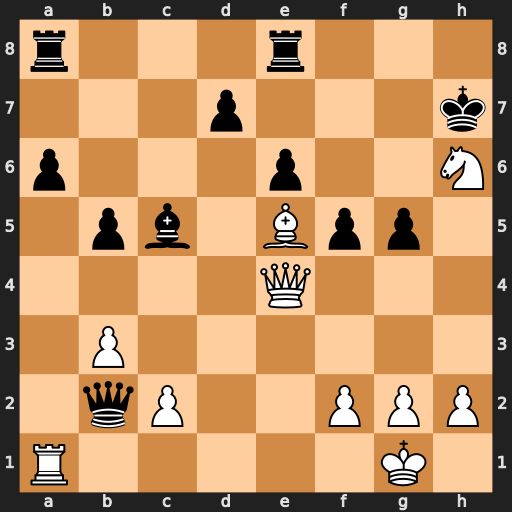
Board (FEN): r3r3/3p3k/p3p2N/1pb1Bpp1/4Q3/1P6/1qP2PPP/R5K1
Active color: w
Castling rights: -
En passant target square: -
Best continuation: Nxf5 d5 Qe2 Qxe5 Qxe5